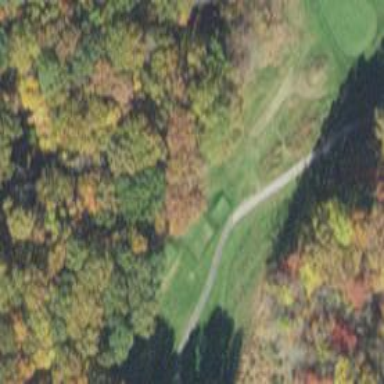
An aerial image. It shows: Golf tee.